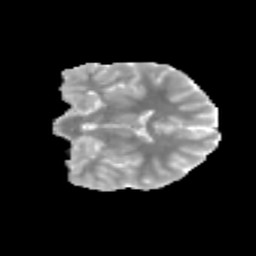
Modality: MD
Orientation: coronal
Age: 12
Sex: male
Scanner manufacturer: siemens
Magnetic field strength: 3 T
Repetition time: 3.8 s
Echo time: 0.07 s